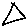
Label: triangle